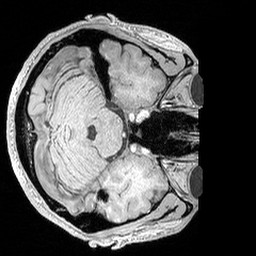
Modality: MP2RAGE
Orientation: axial
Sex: male
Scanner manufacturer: siemens
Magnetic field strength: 3 T
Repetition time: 5 s
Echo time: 0.00292 s